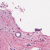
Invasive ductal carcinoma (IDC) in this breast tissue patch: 0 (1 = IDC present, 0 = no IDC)